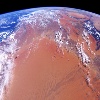
Label: land